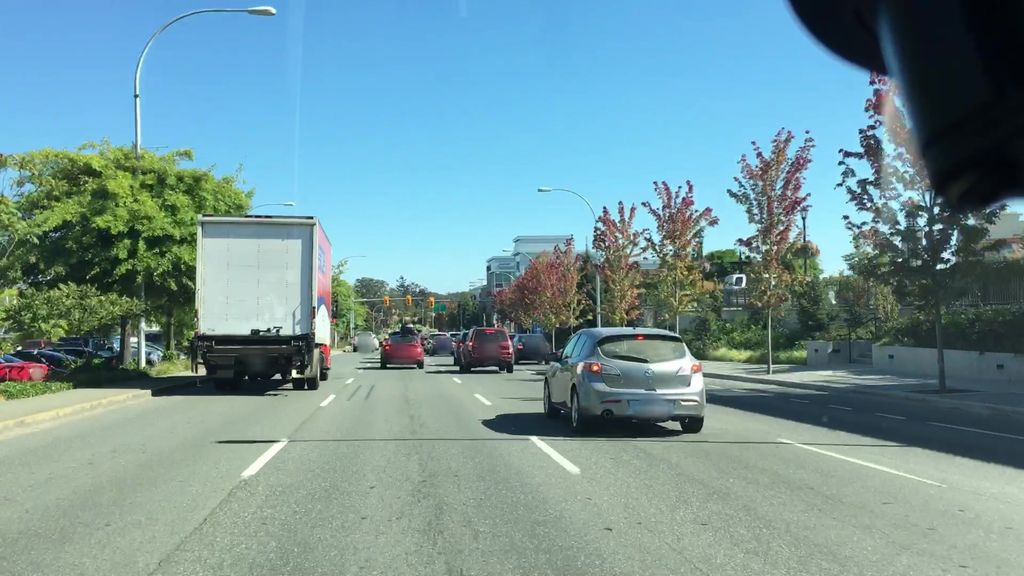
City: victoria